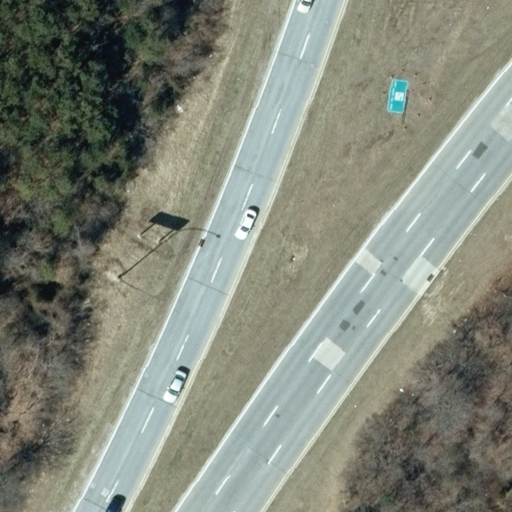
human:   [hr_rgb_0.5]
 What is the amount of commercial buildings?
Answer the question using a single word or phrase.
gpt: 0

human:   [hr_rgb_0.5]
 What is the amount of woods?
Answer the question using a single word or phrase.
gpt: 1

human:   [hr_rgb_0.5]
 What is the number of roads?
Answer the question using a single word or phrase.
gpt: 2

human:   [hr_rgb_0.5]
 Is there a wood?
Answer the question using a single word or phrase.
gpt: yes

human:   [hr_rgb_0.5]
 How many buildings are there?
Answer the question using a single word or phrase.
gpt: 0

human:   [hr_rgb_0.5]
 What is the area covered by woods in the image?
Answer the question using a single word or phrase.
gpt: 6505m2

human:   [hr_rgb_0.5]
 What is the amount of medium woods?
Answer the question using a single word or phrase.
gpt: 0

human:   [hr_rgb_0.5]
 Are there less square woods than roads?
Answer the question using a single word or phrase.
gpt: yes

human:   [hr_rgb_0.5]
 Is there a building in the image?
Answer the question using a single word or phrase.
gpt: no

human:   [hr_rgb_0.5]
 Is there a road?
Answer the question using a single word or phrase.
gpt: yes

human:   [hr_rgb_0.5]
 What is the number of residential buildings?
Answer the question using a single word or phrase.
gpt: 0

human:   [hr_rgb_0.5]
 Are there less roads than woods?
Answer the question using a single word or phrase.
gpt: no

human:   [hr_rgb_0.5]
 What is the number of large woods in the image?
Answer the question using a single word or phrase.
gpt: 1

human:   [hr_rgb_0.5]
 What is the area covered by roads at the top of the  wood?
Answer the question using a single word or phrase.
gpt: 0m2

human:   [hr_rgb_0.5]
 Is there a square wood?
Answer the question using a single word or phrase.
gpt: no

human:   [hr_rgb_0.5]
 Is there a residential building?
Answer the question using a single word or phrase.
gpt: no

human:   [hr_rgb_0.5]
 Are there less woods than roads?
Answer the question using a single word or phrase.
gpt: yes

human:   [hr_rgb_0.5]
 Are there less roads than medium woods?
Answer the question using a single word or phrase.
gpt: no

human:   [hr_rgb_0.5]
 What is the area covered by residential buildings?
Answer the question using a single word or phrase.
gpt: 0m2

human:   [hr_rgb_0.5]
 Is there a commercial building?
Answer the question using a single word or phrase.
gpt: no

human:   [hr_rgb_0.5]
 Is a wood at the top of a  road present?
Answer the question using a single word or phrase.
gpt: yes

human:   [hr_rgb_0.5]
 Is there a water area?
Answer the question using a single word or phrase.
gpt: no

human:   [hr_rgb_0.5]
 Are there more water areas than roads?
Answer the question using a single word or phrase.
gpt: no

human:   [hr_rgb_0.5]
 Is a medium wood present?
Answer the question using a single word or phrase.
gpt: no

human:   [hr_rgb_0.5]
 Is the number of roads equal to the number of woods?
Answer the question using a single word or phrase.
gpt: no

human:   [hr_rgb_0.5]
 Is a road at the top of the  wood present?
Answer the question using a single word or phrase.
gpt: no

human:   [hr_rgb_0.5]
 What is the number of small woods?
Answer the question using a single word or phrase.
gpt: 0

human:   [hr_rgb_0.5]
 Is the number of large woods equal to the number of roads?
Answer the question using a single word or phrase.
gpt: no

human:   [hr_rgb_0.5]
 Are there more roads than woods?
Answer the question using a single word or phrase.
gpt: yes

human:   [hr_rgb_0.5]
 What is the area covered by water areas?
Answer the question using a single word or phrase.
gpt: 0m2

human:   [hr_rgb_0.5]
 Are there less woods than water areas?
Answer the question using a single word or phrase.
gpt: no

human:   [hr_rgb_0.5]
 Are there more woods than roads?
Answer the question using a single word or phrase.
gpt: no

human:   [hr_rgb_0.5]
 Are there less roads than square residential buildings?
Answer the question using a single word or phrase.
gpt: no

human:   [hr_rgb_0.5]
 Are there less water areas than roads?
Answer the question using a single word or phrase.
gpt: yes

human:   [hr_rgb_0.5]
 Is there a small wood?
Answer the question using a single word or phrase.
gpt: no

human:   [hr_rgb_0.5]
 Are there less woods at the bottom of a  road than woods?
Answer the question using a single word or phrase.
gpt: yes

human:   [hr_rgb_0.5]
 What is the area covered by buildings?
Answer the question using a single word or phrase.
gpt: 0m2

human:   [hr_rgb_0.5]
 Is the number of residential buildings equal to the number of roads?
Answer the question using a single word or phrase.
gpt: no

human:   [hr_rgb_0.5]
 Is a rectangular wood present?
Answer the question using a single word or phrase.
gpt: yes

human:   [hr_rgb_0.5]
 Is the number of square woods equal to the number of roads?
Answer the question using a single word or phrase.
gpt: no

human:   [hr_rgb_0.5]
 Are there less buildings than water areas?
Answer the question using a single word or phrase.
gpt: no

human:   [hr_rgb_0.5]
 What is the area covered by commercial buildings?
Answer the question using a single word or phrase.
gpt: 0m2

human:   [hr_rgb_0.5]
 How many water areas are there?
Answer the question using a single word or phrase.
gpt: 0

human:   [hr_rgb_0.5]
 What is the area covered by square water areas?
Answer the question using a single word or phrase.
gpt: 0m2

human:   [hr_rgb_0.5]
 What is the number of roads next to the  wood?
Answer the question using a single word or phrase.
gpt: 2

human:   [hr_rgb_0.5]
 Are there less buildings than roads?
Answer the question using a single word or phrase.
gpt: yes

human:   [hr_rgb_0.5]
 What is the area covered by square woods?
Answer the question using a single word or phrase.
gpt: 0m2

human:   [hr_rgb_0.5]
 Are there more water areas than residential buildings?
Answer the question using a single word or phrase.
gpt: no

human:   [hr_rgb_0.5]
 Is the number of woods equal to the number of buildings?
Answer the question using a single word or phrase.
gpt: no

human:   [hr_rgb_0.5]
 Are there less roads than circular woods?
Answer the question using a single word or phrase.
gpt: no

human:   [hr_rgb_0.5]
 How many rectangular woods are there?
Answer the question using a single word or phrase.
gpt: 1

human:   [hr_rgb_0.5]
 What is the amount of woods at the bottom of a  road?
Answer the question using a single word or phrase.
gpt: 0

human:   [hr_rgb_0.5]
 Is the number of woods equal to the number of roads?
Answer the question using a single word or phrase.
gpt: no

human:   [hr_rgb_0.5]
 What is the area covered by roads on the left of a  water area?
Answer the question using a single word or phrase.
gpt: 0m2

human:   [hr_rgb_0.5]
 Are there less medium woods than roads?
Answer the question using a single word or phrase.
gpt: yes

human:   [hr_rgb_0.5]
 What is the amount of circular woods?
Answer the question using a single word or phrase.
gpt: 0

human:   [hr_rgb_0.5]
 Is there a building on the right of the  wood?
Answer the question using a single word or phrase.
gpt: no

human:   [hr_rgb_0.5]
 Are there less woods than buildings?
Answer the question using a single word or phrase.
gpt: no

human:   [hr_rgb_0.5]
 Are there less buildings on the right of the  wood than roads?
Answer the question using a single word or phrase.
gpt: yes

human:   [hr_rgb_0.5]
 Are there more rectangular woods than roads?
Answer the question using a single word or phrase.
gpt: no

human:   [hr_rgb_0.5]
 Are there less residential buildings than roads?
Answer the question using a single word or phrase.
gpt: yes

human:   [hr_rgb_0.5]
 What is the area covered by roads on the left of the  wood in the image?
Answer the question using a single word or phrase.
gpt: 0m2

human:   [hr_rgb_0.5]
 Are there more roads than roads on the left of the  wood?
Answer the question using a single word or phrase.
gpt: no

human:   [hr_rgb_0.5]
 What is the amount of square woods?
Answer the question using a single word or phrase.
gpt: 0